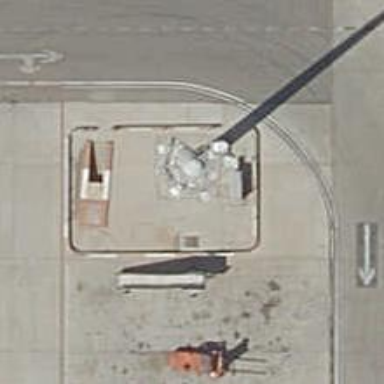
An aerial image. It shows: Mast structure.